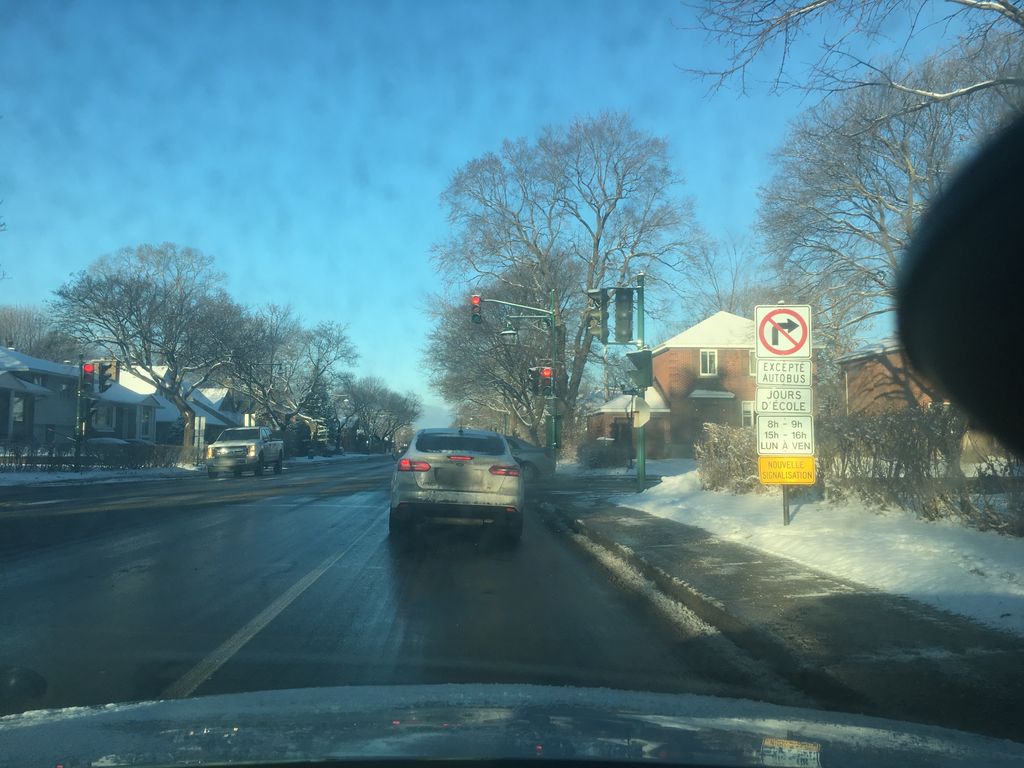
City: montreal